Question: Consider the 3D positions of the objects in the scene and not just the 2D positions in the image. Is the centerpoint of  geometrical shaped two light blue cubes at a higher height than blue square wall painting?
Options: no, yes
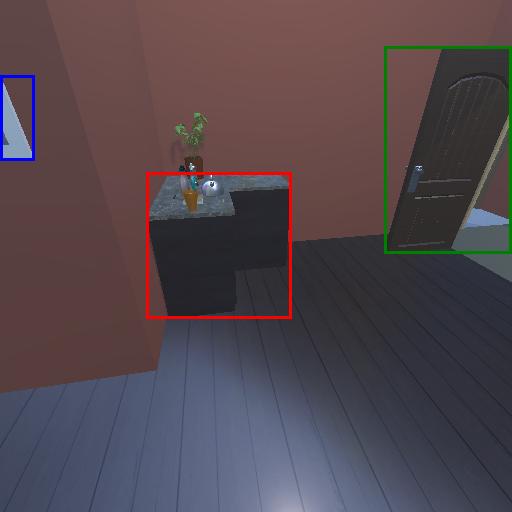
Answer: no